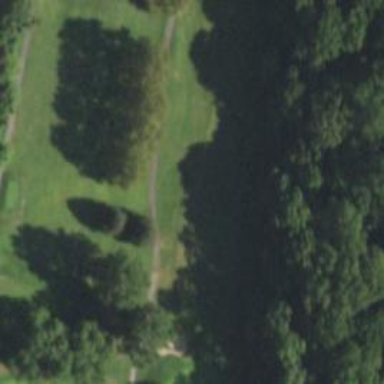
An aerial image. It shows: Golf hole.